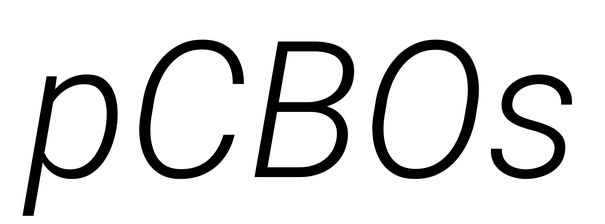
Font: Roboto-Italic_Light_Italic